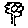
Label: flower